Aerial crown-view tile of a tropical tree (Barro Colorado Island, Panama), acquired 20250715:
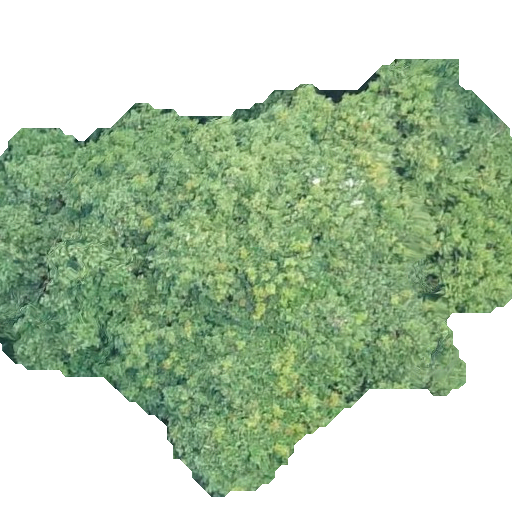
Species: Protium stevensonii
GBIF accepted scientific name: Tetragastris panamensis
Crown area: 238.606 m²